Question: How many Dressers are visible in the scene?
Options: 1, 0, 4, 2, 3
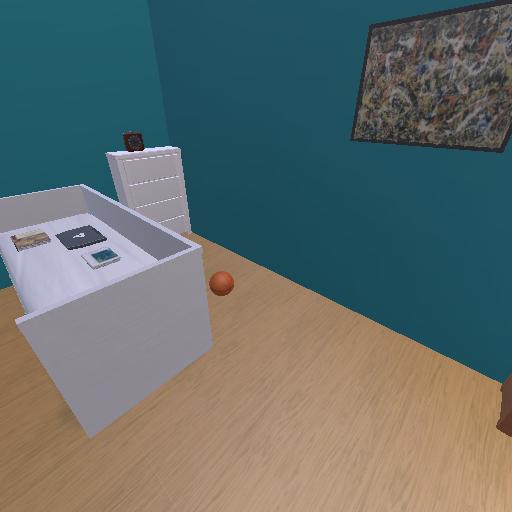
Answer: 1